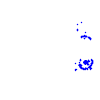
Particle: proton